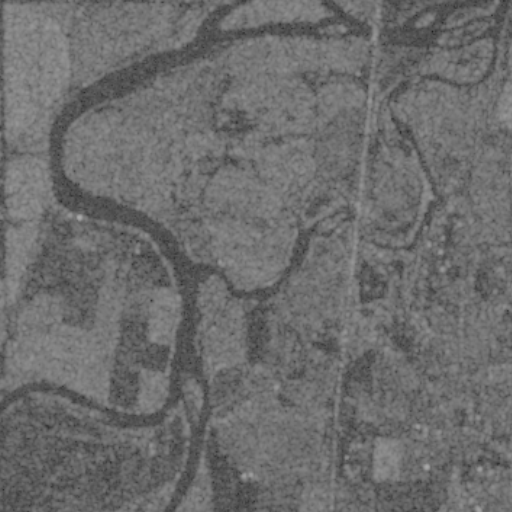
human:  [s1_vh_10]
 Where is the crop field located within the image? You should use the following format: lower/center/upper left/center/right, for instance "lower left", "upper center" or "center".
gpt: The crop field is located in the upper center of the image.
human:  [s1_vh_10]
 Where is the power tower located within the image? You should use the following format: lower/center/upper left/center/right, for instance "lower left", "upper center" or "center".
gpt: There is no power tower in the image.

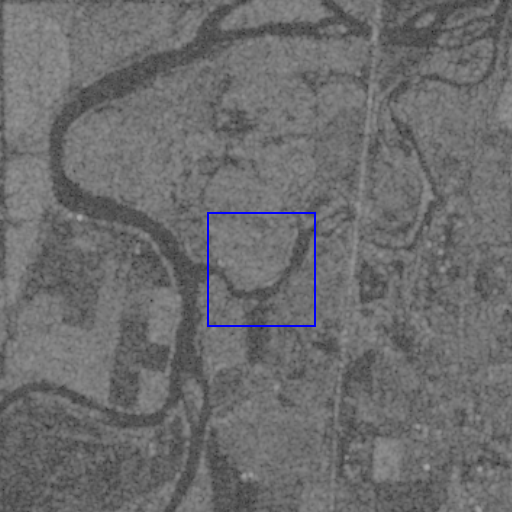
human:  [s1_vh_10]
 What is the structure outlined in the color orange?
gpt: There is no orange outline.
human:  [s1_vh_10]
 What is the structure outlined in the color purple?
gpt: There is no structure outlined in purple.